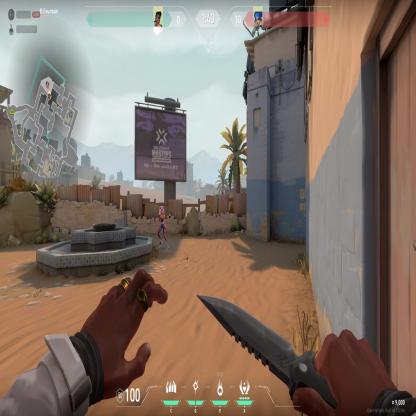
Label: enemy